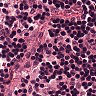
Metastatic tissue present: no